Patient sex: F
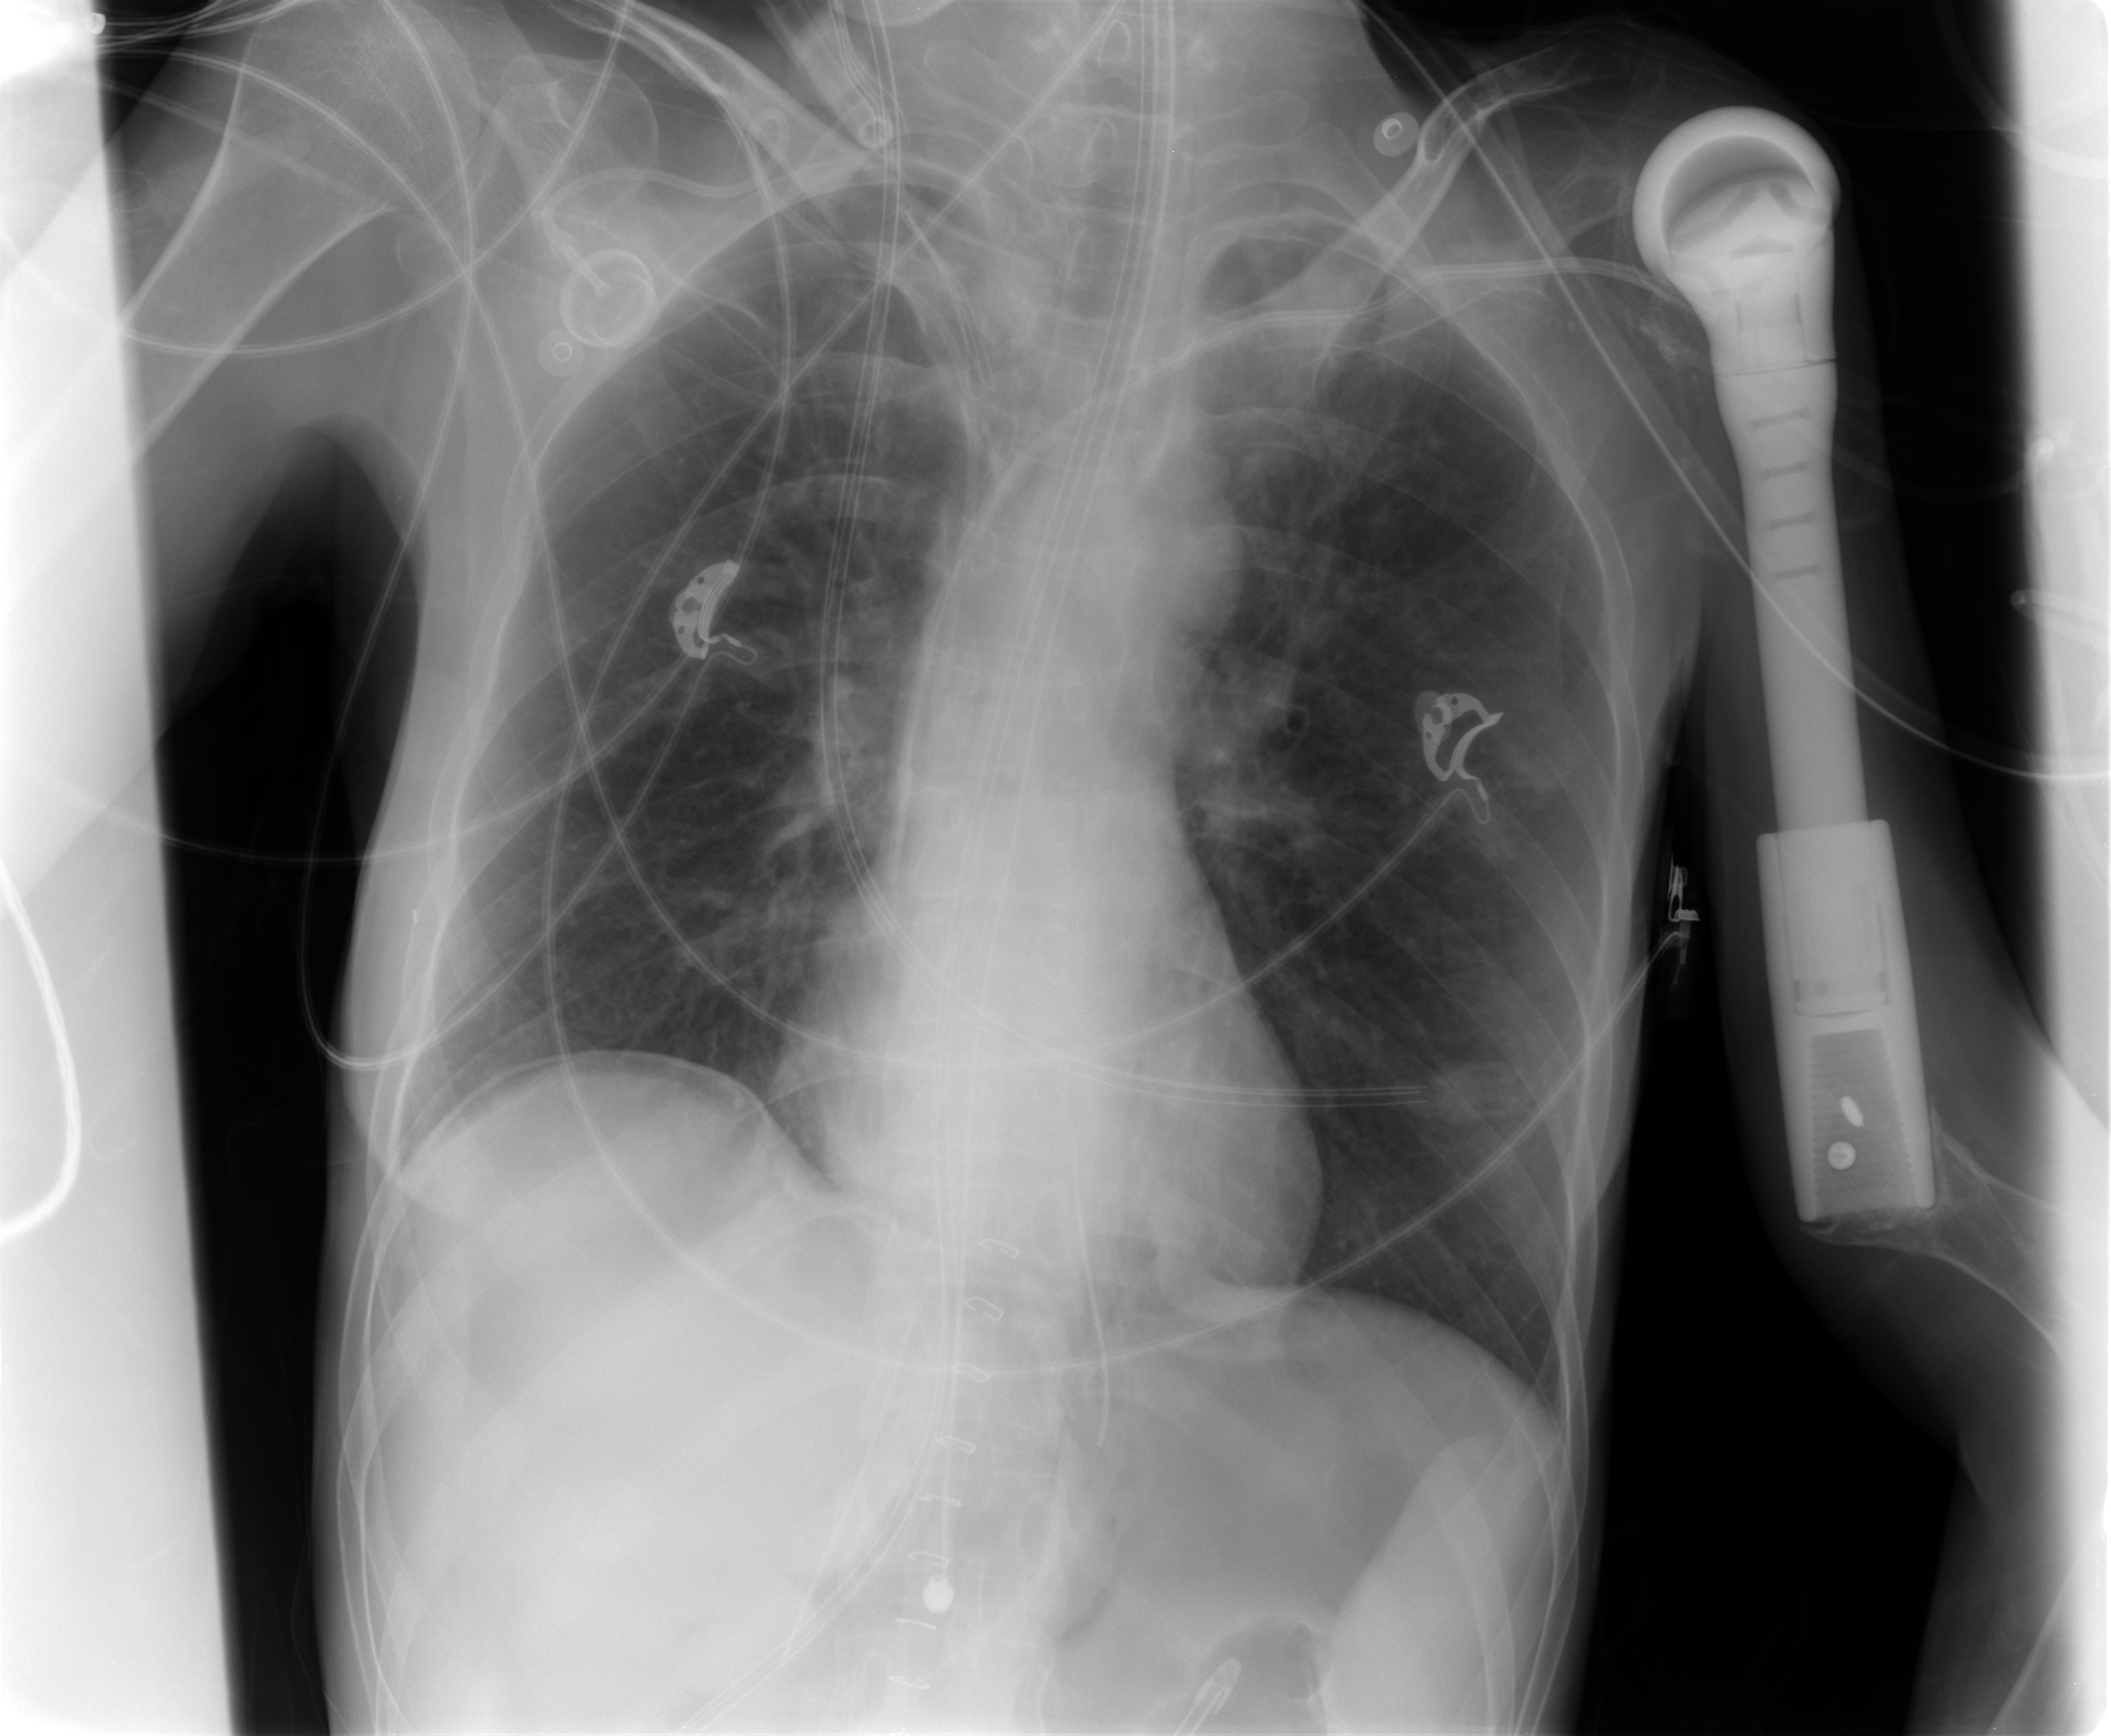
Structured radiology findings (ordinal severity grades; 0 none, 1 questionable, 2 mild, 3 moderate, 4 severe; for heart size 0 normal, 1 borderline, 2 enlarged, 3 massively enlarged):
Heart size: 0
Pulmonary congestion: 0
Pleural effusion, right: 0
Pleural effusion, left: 0
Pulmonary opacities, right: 0
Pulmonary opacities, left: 0
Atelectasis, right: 0
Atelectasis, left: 0